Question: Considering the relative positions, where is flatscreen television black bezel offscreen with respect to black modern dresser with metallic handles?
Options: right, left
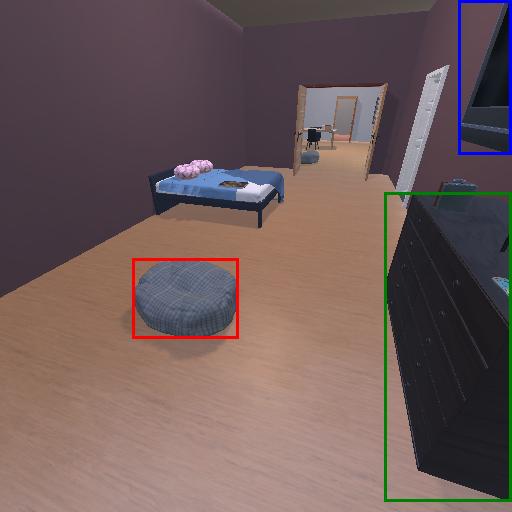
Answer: right